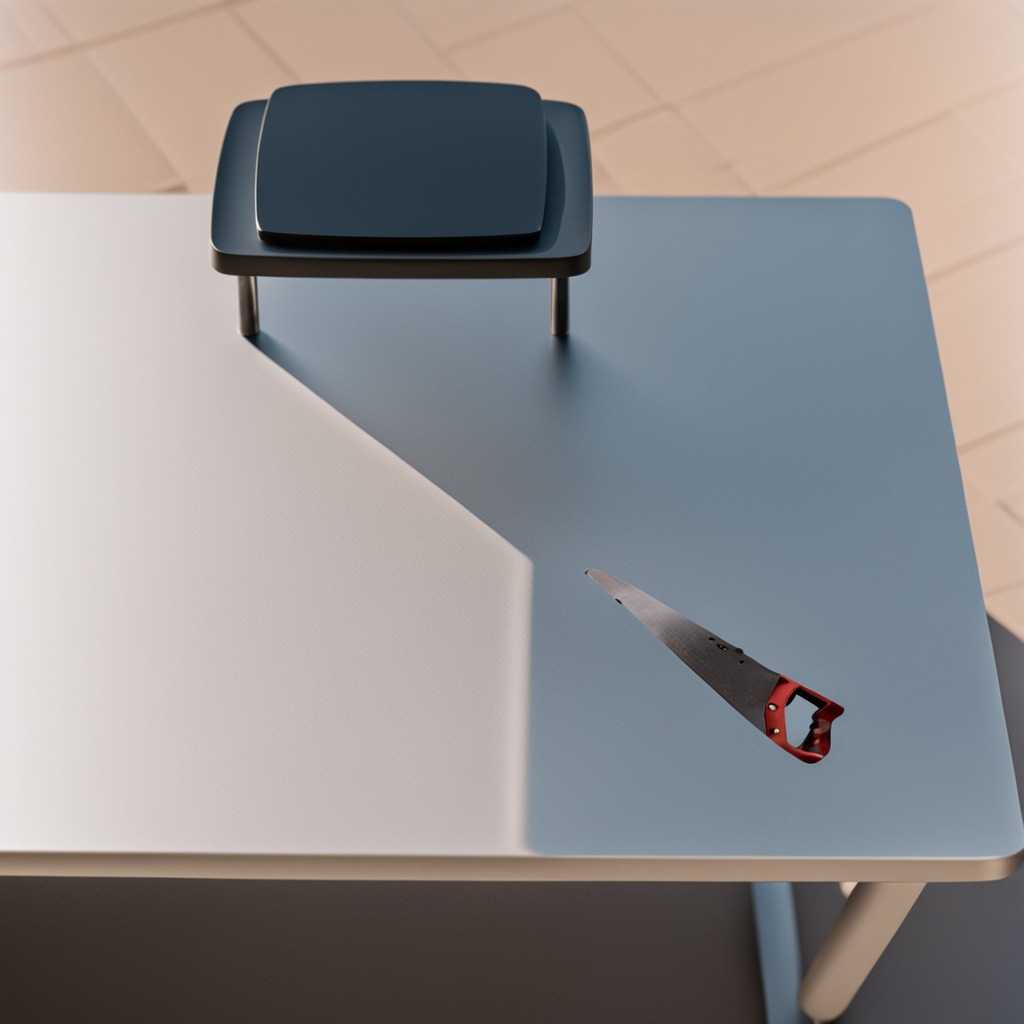
A handheld metal saw is lying on a utility table in a temporary outdoor tool station.